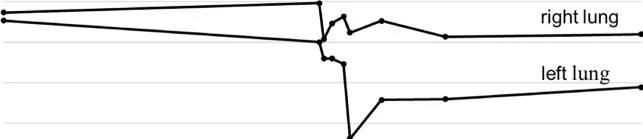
CT densitometry analysis before and after COVID-19. (B) The fraction of low attenuation volume below -950 HU to TLC-CT (LAV%) decreased after COVID-19 in the left lung. Both reductions lasted at least a year after recovery. HU, Hounsfield unit; TLC-CT, total lung capacity measured using computed tomography.
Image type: chart (chart)